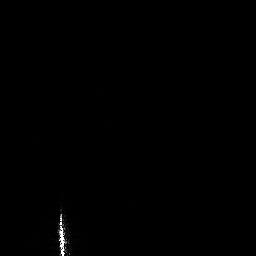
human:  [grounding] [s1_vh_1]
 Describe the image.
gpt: In the satellite image, there is  <ref>1 medium ship </ref> <box>[[21, 80, 27, 99, 0]]</box> located at bottom left.